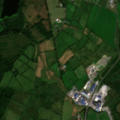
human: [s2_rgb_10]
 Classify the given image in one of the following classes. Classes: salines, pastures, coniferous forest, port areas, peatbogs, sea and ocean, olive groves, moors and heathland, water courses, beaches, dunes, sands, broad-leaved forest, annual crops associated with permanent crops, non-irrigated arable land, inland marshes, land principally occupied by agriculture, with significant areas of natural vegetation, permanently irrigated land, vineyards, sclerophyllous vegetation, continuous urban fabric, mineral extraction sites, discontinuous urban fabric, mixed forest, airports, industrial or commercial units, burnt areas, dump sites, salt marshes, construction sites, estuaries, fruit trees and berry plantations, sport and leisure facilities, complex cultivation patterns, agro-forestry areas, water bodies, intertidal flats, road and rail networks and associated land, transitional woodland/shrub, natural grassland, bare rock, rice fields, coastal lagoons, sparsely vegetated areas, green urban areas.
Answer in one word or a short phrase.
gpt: pastures, coniferous forest